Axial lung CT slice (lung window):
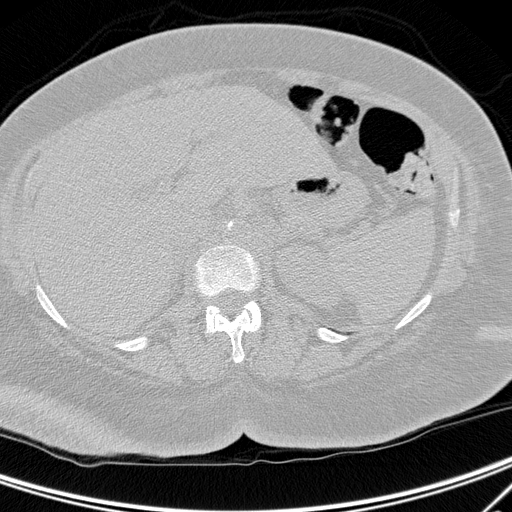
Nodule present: no